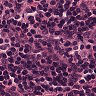
Metastatic tissue present: no